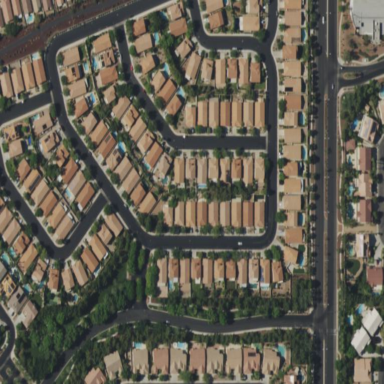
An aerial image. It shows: Gated residential area.